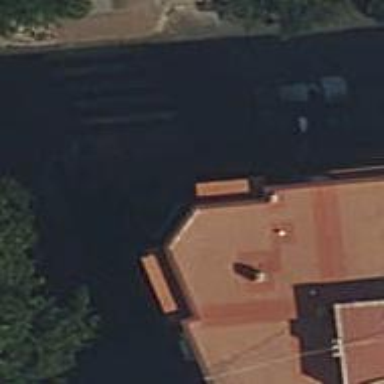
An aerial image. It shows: Restaurant.